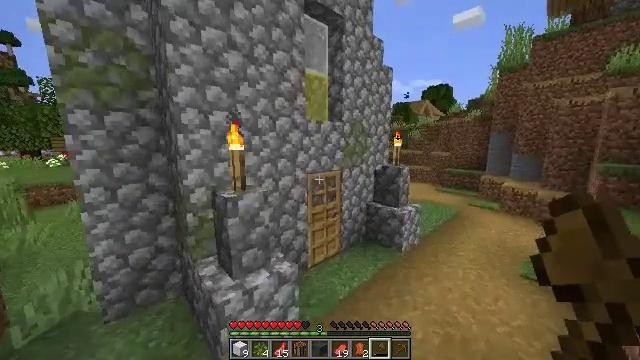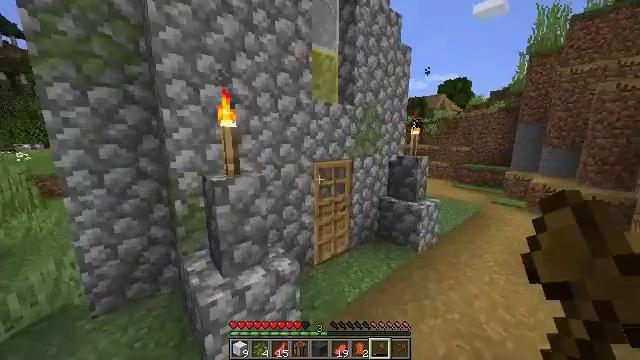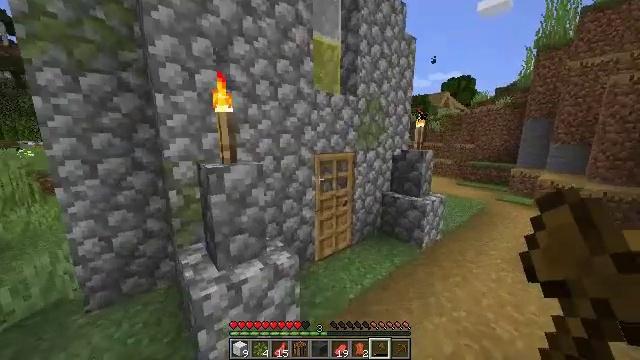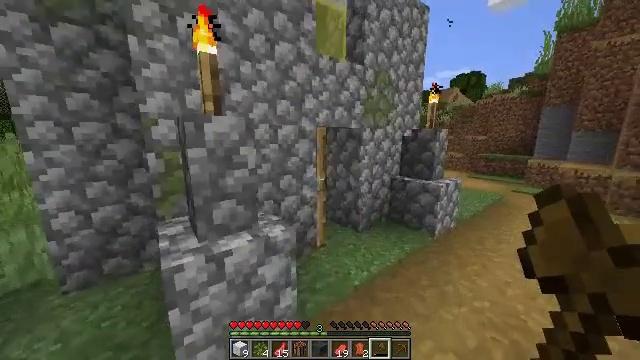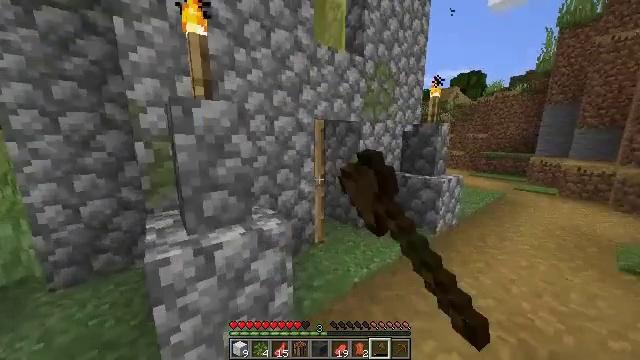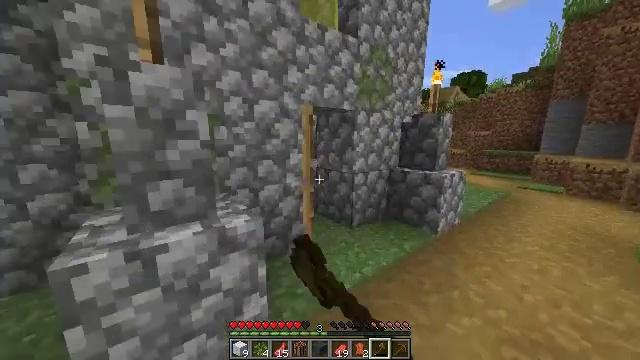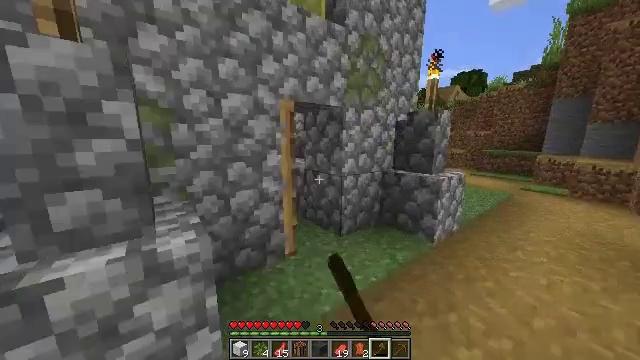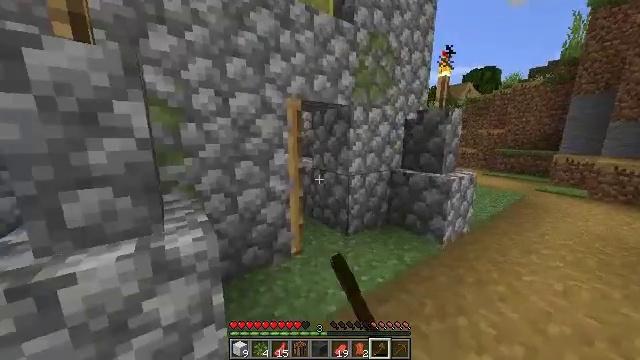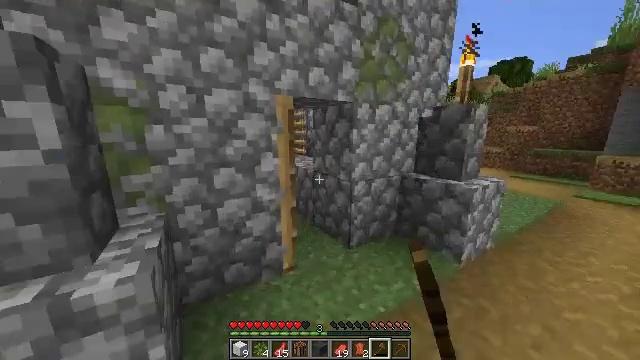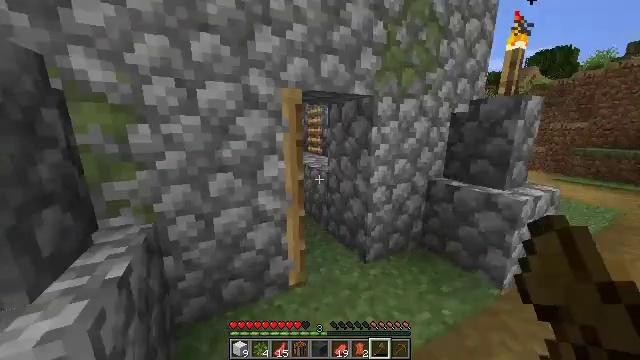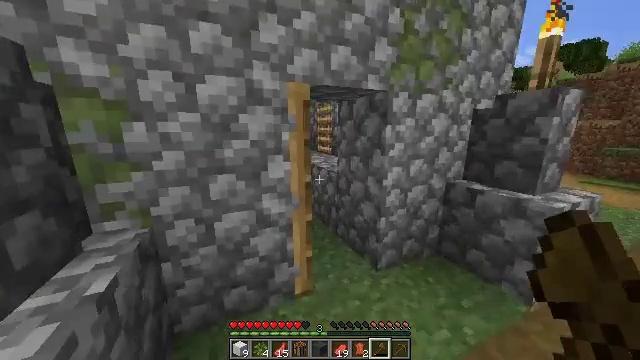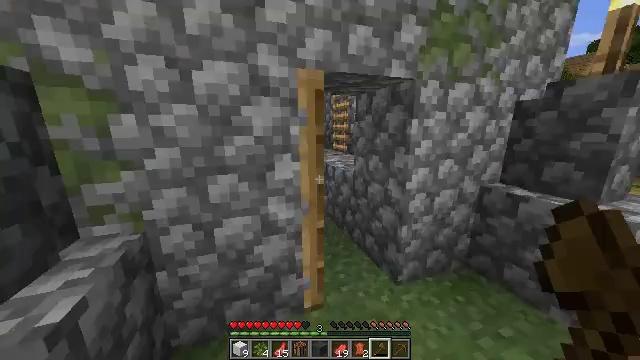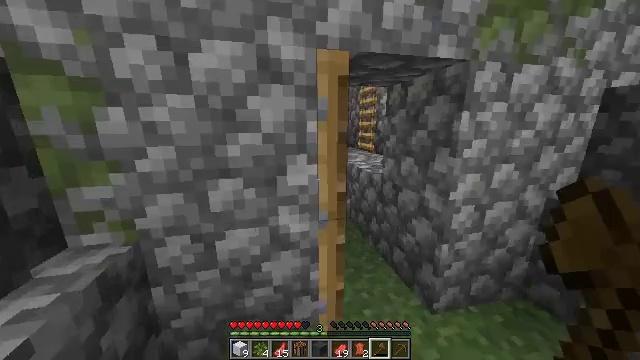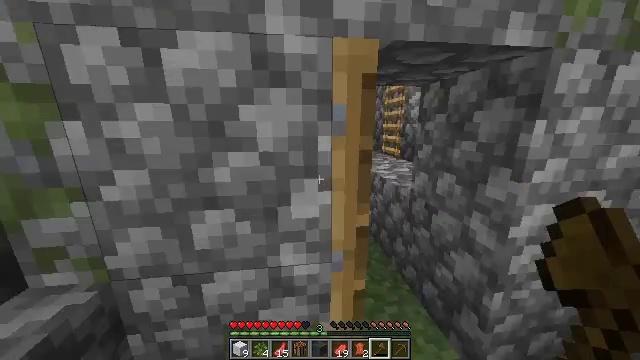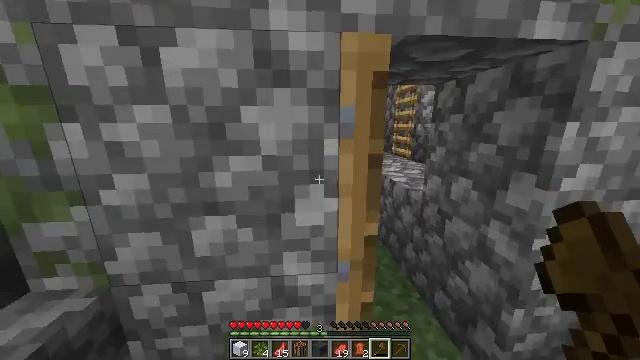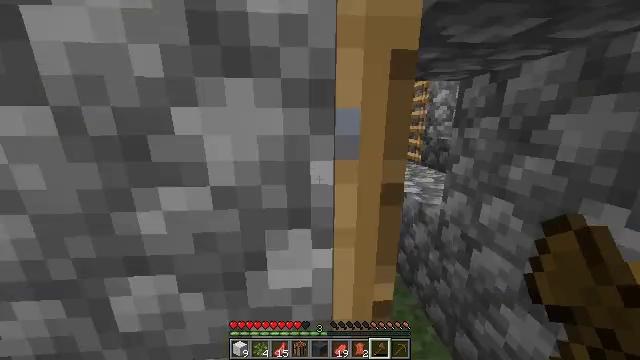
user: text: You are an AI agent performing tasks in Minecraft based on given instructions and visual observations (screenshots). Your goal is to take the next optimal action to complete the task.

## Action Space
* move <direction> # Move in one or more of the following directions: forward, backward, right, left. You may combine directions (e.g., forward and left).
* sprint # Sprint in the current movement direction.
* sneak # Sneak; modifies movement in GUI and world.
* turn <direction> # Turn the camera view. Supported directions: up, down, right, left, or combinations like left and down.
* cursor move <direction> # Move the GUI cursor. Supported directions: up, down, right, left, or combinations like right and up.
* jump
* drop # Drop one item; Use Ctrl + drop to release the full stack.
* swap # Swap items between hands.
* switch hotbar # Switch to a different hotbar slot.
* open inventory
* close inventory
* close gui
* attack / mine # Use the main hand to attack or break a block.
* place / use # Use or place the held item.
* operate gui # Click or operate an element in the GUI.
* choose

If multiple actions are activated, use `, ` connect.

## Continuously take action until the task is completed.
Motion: motion action
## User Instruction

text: Attack the brewing stand to gather it.
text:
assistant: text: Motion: move forward, turn left
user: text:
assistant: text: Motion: move forward
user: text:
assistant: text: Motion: move forward and move right, turn left, use / place
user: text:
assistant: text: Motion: move forward and move right, use / place
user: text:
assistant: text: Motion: move forward and move right, use / place
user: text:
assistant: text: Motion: move forward and move right
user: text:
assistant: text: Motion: move forward and move right, turn left
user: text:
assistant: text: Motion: move forward, turn left
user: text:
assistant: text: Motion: move forward, turn left
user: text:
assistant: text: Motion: move forward, turn left
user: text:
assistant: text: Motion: move forward, turn left
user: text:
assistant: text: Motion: move forward, turn left
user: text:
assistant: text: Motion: move forward, turn left
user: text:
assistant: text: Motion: move forward, turn left
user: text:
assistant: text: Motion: move forward, turn left
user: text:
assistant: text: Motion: move forward
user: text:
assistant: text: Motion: move forward and move right, turn left
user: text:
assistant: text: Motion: move forward and move right, turn left
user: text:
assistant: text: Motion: move forward and move right, turn left
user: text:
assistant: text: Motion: move forward, turn left
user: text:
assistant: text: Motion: move forward
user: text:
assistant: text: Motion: move forward
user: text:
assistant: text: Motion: move forward
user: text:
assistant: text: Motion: no_op
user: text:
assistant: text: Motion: no_op
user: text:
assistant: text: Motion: move forward
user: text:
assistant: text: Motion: move forward and move right
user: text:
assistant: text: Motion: move forward and move right
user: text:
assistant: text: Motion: move forward, turn left
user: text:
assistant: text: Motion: move forward